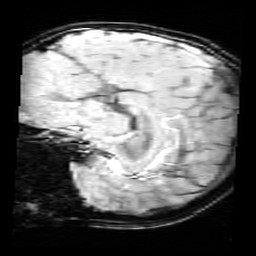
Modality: SWI
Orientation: sagittal
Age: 10
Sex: female
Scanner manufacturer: siemens
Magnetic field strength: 3 T
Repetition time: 0.027 s
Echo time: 0.02 s